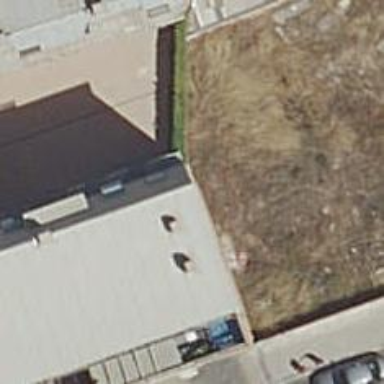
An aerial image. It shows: Wall barrier.